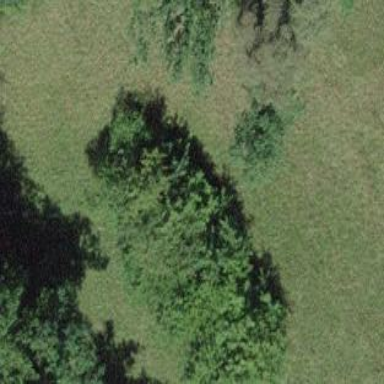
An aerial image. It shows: Forest area.